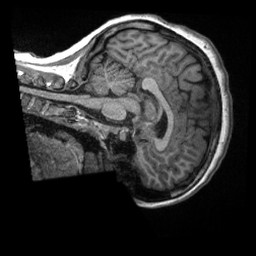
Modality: T1w
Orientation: sagittal
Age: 32
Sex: female
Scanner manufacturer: siemens
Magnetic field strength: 3 T
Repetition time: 2.3 s
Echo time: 0.00288 s